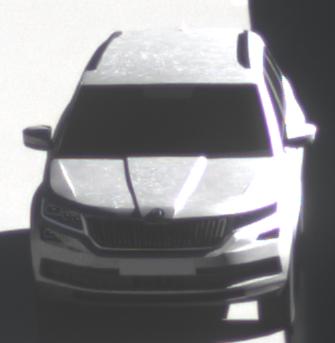
Make: Skoda
Model: Kodiaq 1.4 TSI
Detailed model: Kodiaq
Model produced from: 2017/03
Model produced until: 2018/05
Doors: 5
Color: white
Road condition: wet road
Daytime: morning or afternoon
Contrast: high contrast